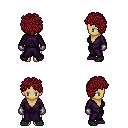
a pixel art fantasy rpg character, female body template, human, tanned skin, purple robe, white pants, brunette curly afro hairstyle, metal gloves, black shoes, four views (front, back, left, right), 2x2 character sprite sheet, small pixel art, hard edges, no anti-aliasing